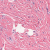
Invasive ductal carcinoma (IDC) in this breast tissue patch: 0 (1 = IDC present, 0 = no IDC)